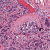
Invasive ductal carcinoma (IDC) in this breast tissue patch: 1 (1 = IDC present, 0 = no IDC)